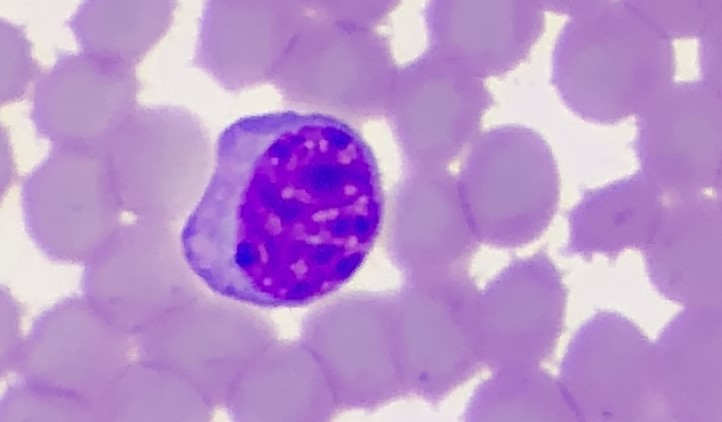
White blood cell type: Monocyte